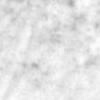
Label: no_change